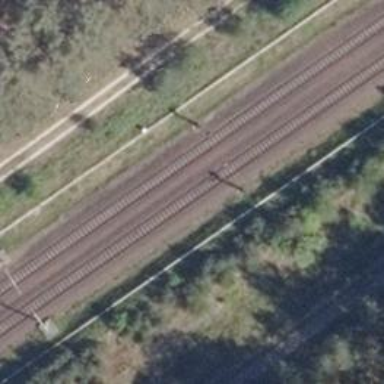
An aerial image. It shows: Light railway signal with light crossing form.